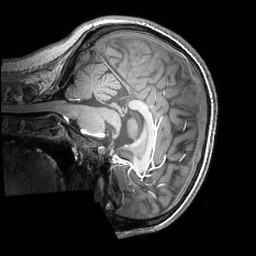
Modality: T1w
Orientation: sagittal
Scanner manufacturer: philips
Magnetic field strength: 7 T
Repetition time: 0.008 s
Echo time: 0.001974 s